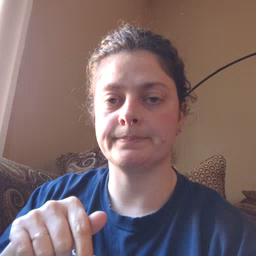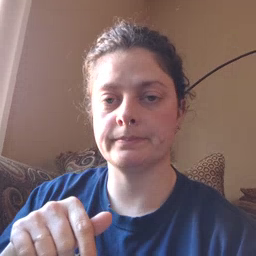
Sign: home